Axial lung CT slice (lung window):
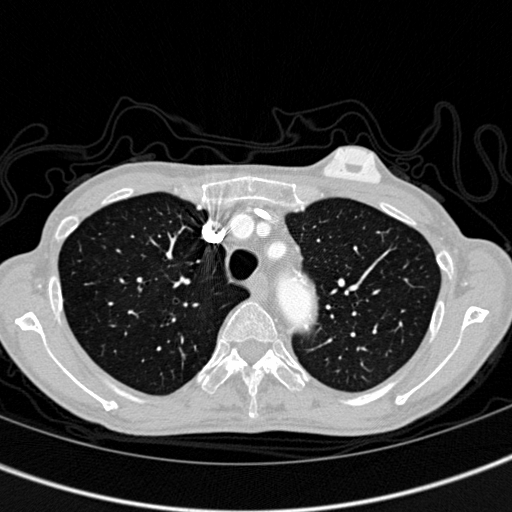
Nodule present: no